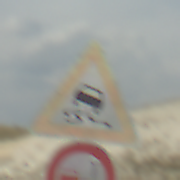
Verkehrszeichen: SchleuderOderRutschgefahr
Zusatzzeichen unten: VerbotUeberholenEinspurigeFahrzeuge
Umgebung: Outdoor, Beach
Tageszeit: MorningAfternoon
Wetter: PartlyCloudy
Licht: Natural
Jahreszeit: NotSpecified
Kontrast: HighContrast